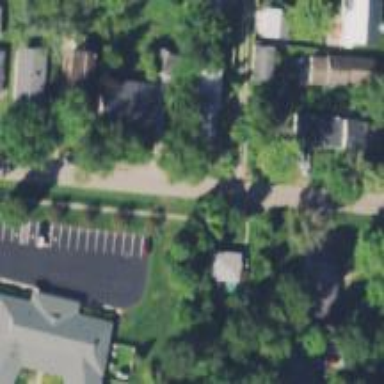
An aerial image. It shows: Alley classified as service road.